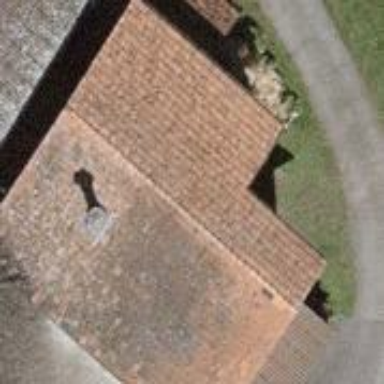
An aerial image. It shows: Barn.